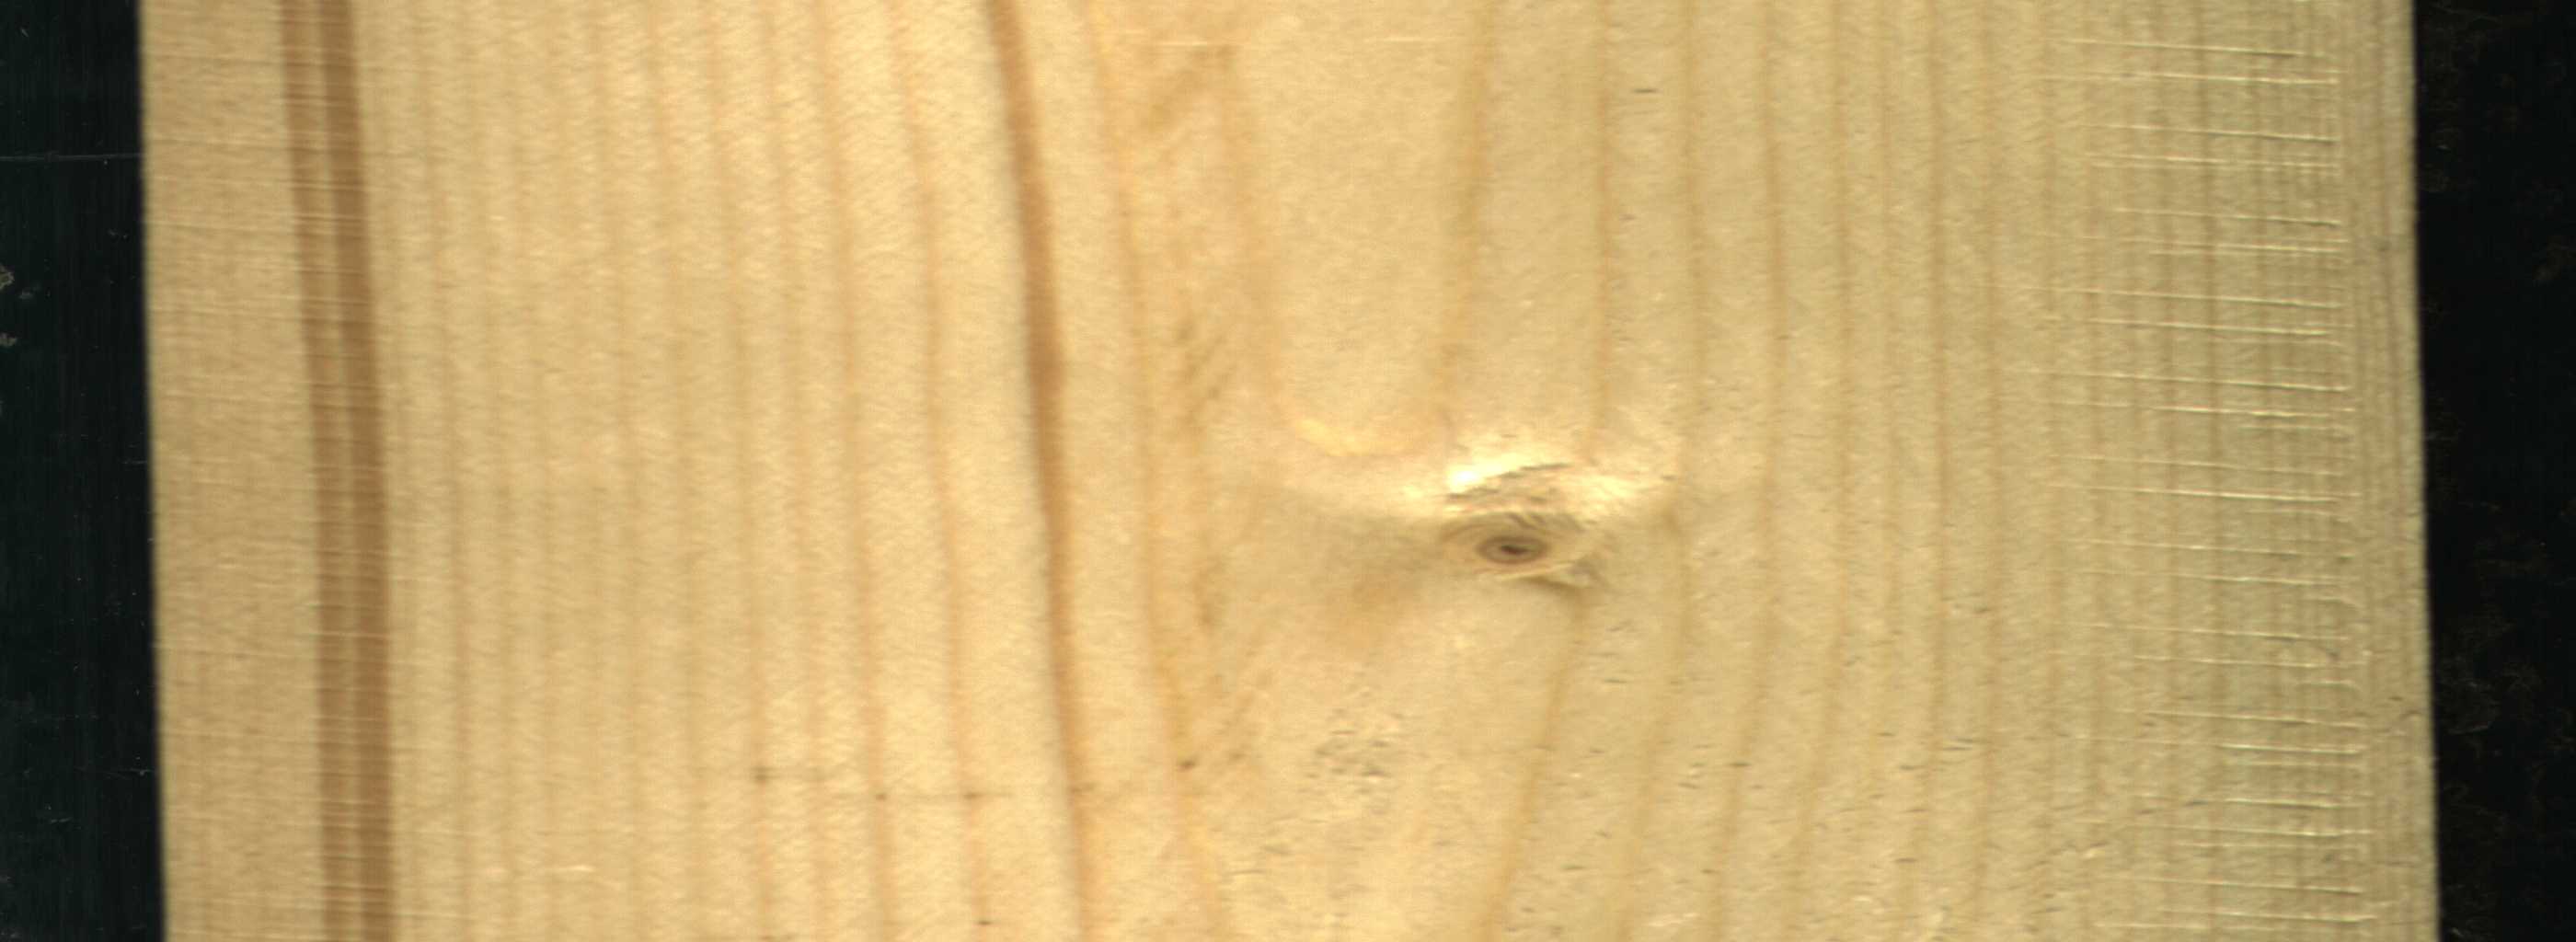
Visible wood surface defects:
Quartzity
Live_Knot